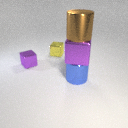
large blue metal cylinder below large purple metal cube